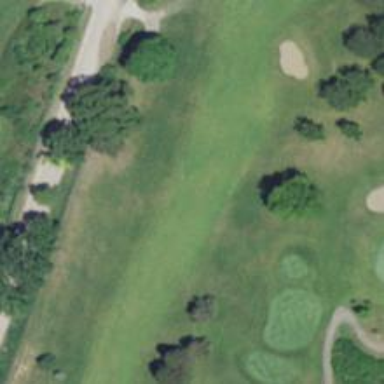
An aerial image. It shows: View of golf hole.